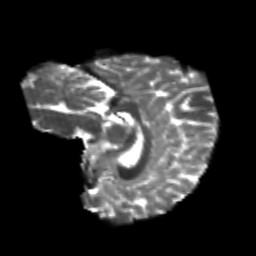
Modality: T2w
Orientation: sagittal
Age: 24
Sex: female
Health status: healthy
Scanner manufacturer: philips
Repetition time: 7.389 s
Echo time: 0.08599 s